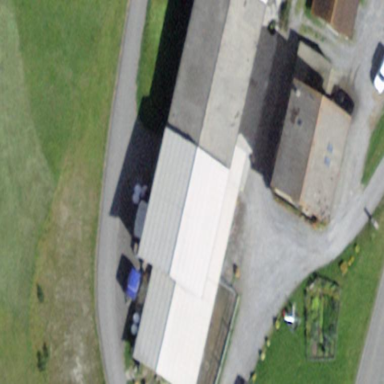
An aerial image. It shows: Farmyard area.